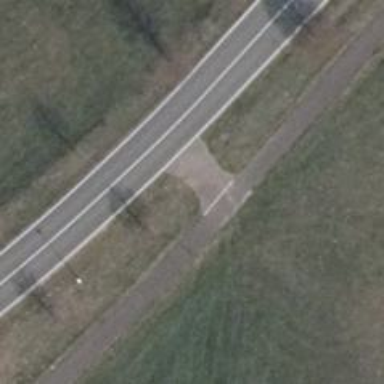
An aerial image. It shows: Asphalt path.